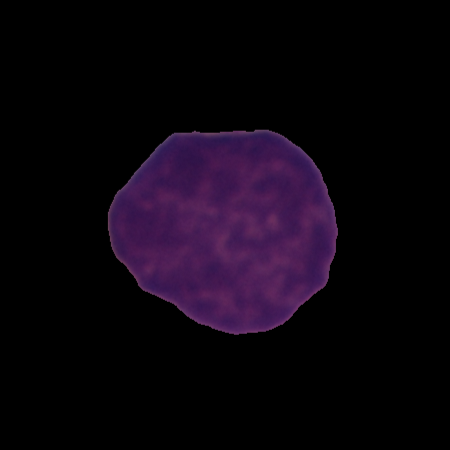
Label: cancer